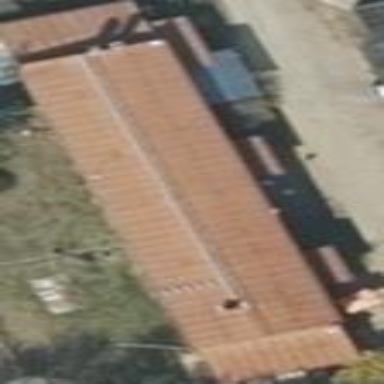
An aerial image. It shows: Flat-roofed building.